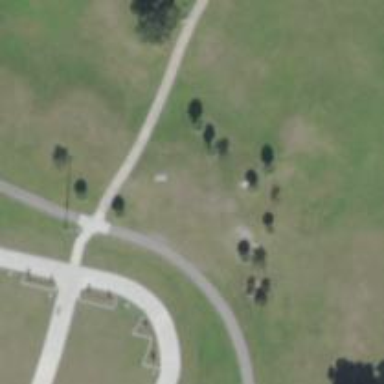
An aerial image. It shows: Disc golf hole.